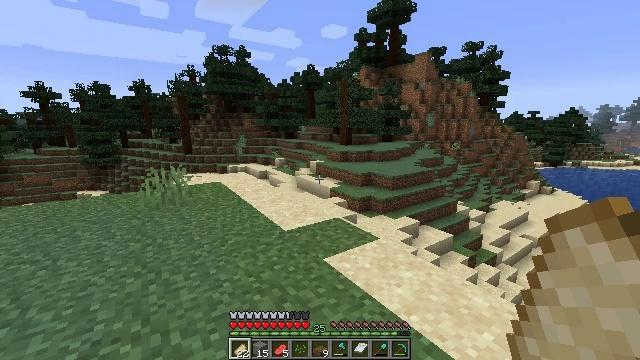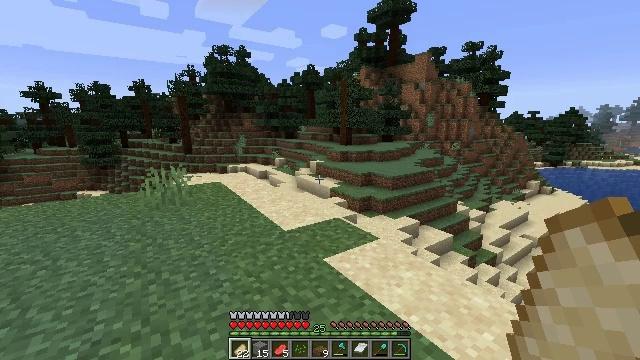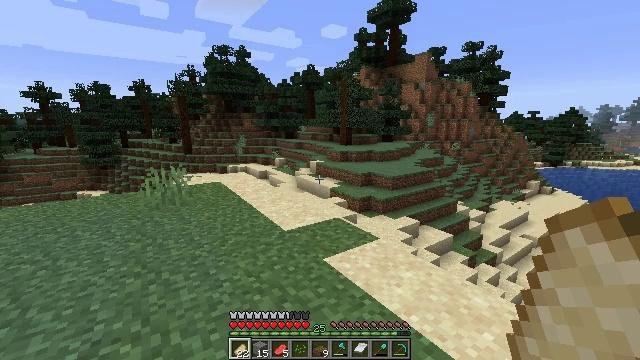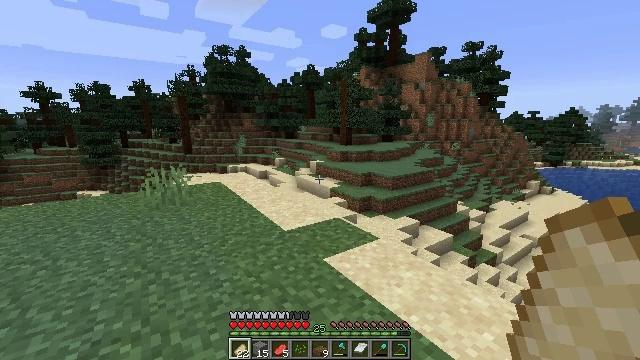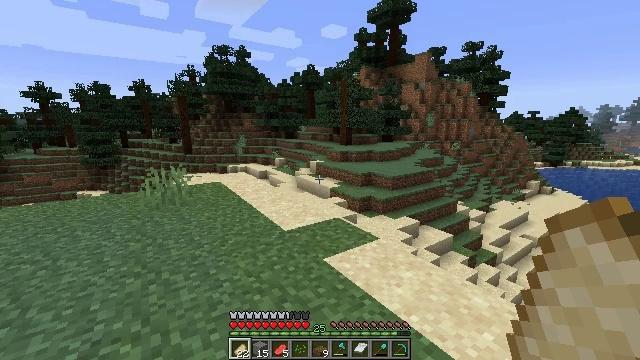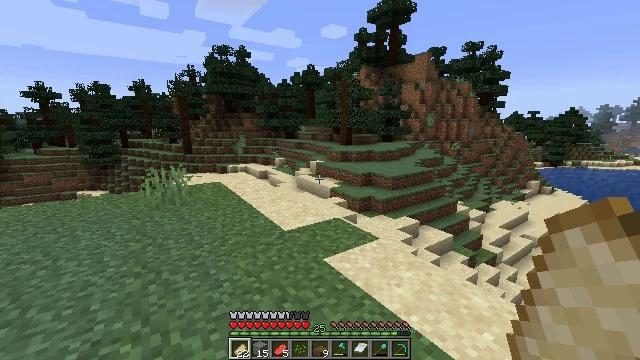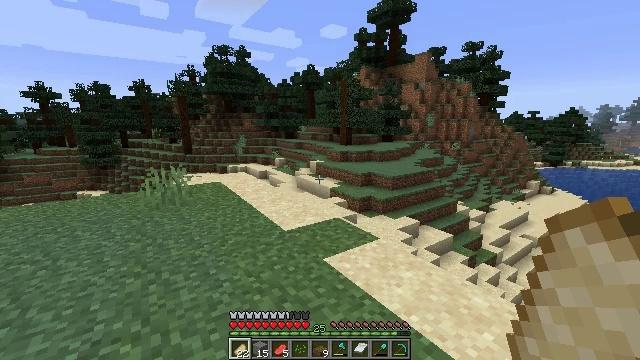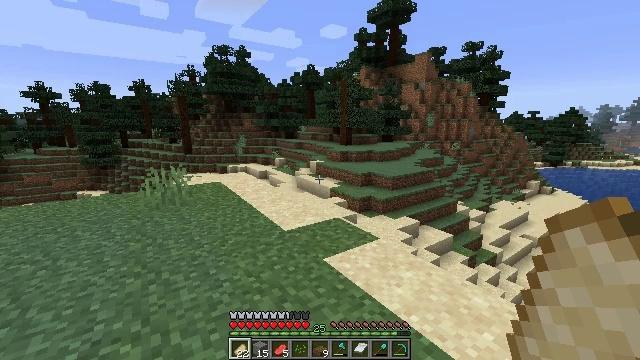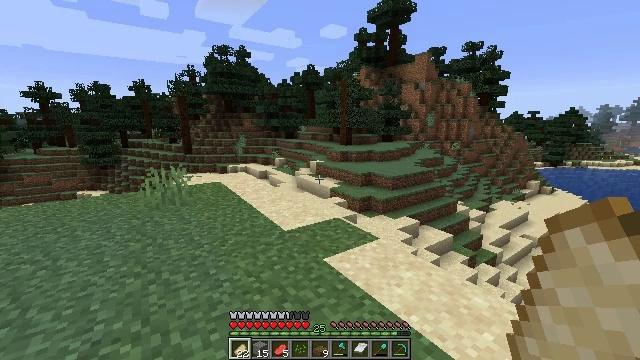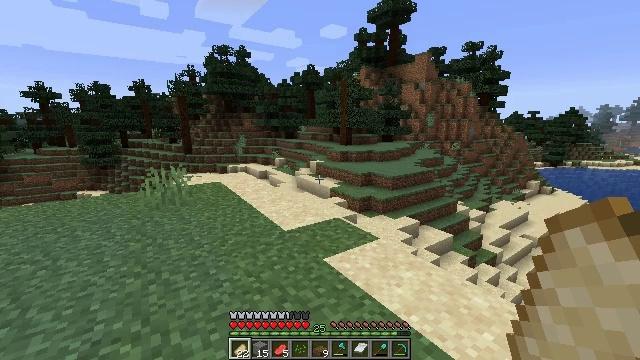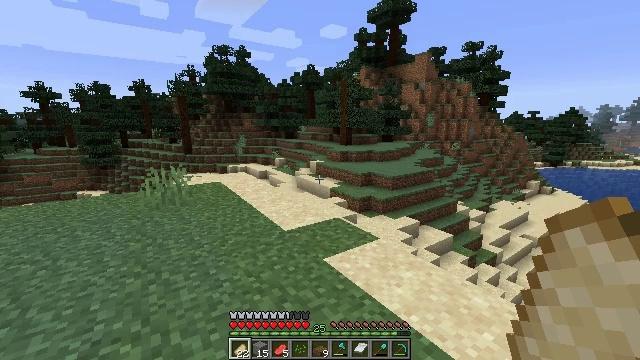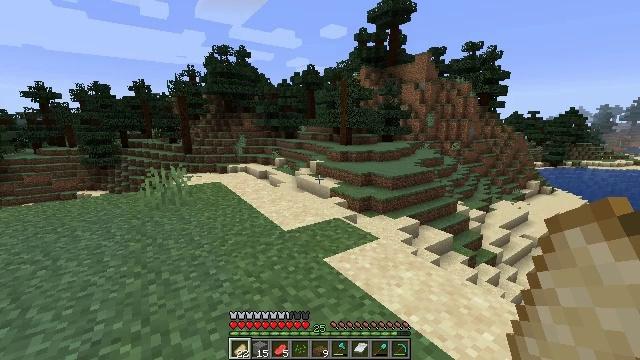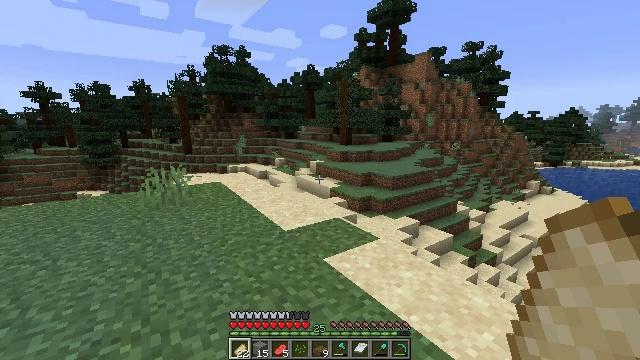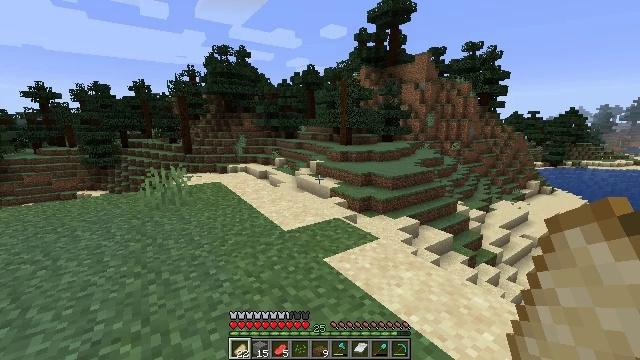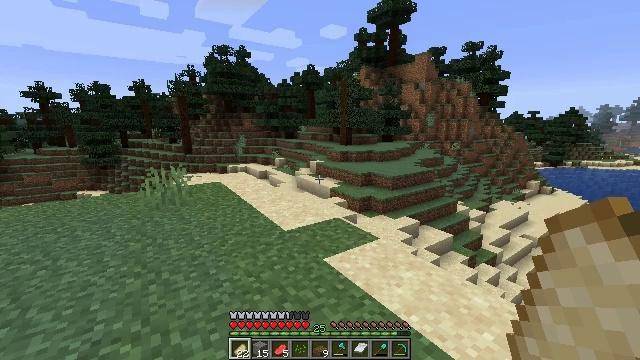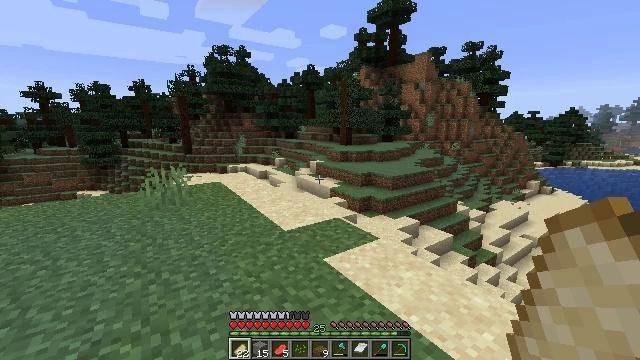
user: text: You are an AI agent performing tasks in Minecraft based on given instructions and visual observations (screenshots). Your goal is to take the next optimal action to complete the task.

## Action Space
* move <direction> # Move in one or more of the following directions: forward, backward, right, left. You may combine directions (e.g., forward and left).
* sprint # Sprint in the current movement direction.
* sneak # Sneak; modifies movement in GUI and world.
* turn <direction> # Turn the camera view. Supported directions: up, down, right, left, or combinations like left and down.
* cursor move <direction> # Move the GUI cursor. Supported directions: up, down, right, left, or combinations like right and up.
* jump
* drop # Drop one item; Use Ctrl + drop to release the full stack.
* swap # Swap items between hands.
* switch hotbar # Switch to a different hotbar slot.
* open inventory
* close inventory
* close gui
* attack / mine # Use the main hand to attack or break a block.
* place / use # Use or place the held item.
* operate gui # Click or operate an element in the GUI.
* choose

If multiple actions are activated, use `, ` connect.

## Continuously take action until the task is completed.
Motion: motion action
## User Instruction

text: Break the large fern to clear the space.
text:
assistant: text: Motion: no_op
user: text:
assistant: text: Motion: no_op
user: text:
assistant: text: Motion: no_op
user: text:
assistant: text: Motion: no_op
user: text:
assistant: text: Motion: no_op
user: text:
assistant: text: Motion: no_op
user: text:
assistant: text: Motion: no_op
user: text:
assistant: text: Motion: no_op
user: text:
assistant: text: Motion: no_op
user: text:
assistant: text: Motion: no_op
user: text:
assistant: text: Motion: no_op
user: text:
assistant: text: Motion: no_op
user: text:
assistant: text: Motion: no_op
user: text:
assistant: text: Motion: no_op
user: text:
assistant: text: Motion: no_op
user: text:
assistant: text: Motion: no_op
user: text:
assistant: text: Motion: no_op
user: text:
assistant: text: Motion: no_op
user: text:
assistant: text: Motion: no_op
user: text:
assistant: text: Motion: no_op
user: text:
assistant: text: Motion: no_op
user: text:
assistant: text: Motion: no_op
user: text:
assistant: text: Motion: no_op
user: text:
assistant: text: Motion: no_op
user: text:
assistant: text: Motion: no_op
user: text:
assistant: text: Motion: no_op
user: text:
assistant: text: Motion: no_op
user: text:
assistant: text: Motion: no_op
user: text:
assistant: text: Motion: no_op
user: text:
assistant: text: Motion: no_op